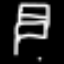
Label: chair